Question: I'm trying to use Google charts in my Polls' website. Everything works fine, until I have no votes to show ( for example, no one has answered the question). The chart doesn't even appear, as you can see in this example: <URL>
'''
google.setOnLoadCallback(drawChart);
function drawChart() {
var data = google.visualization.arrayToDataTable([
['Task', 'Hours per Day'],
['Work', 0],
['Eat', 0],
['Commute', 0],
['Watch TV', 0],
['Sleep', 0]
]);
var options = {
title: 'My Daily Activities',
sliceVisibilityThreshold: 0
};
var chart = new google.visualization.PieChart(document.getElementById('piechart'));
chart.draw(data, options);
}
'''

I even put the property sliceVisibilityThreshold: 0.
Is it possible to have a pie chart with any data?
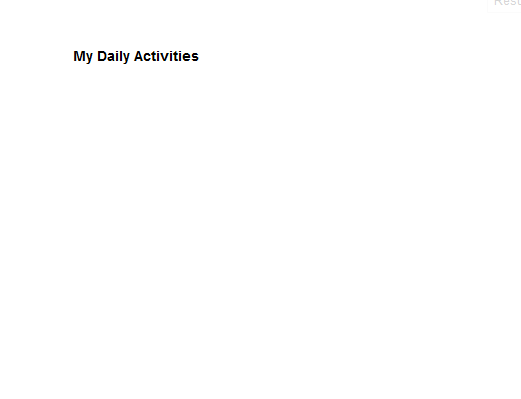
Answer: You could test the dataTable to see if responses exist, then adjust what you display accordingly.
'''
google.setOnLoadCallback(drawChart);
function drawChart() {
var data = google.visualization.arrayToDataTable([
['Task', 'Hours per Day'],
['Work', 0],
['Eat', 0],
['Commute', 0],
['Watch TV', 0],
['Sleep', 0]
]);
if(hasResponses(data, 1){
...
[build your options array and draw you chart]
...
}else{
...
[display something else instead of the chart (i.e., a graphic or text indicating that the question has no responses).]
}
}
function hasResponses(datasource, column){
var sumValues = 0;
for(var i = 0; i < datasource.getNumberOfRows(); ++i) {
sumValues = sumValues + datasource.getValue(column, i);
}
if(sumValues > 0){
return true;
}else{
return false;
}
}
'''
This assumes that every respondent will provide a value > 0 for at least one activity (work, sleep, etc.), if not then the data collection (survey) should have a catch-all category (i.e., "other", etc.) that would allow you to force response to the question without affecting the integrity of the response.
Assuming your data is coming from some other database (not manually entered into javascript), a faster, simpler method may involve counting the number of responses in your data set before building your datatable in javascript. Then, using a similar logic as above, display an alternative message if less than one response exists.